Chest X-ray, PA view. Patient: 52 years old, sex M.
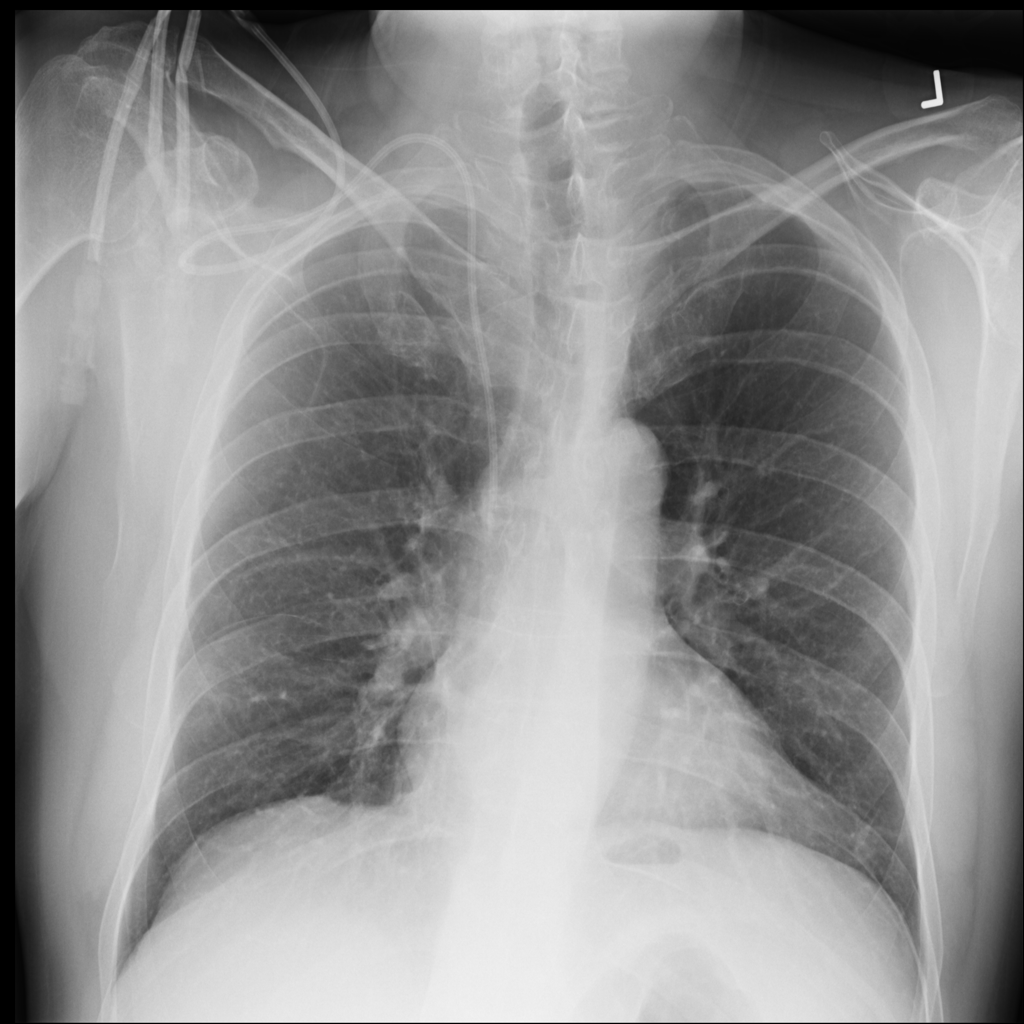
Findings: Atelectasis